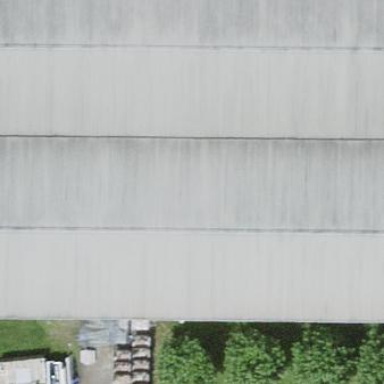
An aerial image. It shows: Industrial building.